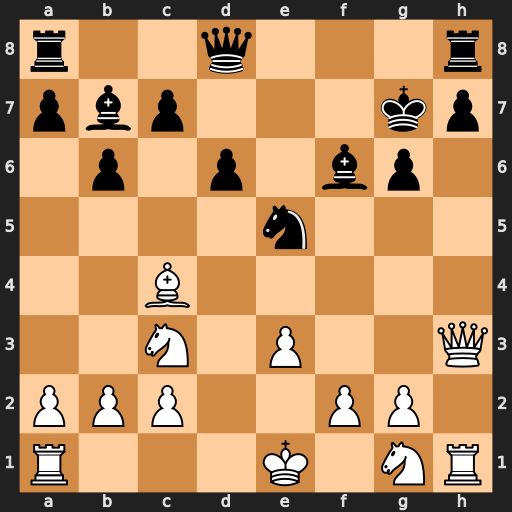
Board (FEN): r2q3r/pbp3kp/1p1p1bp1/4n3/2B5/2N1P2Q/PPP2PP1/R3K1NR
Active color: w
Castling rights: KQ
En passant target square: -
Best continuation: Qh6#